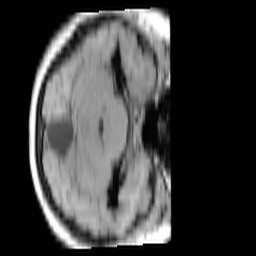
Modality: T1w
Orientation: axial
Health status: ill
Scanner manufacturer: siemens
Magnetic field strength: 3 T
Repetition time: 0.4 s
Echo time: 0.00272 s